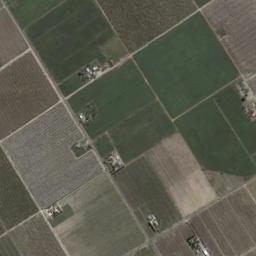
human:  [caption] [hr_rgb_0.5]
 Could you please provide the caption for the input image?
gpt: Several rectangular farmlands of different colors are neatly arranged on the ground and some houses are surrounded by these farmlands .

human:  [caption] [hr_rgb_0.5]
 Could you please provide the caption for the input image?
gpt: There are many rectangular farmlands of different shades .

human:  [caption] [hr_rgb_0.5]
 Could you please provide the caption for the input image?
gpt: There are some green and bare rectangular farmland .

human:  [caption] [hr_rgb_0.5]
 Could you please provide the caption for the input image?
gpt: More than ten neatly arranged green and brown mixed rectangular farmlands of different sizes .

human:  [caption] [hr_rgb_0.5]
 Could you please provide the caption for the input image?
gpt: There are some green rectangular farmlands and brown ones .